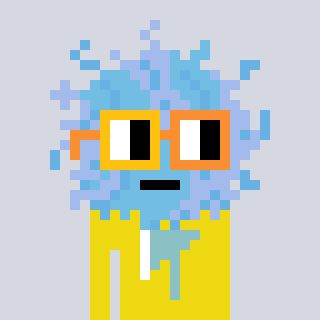
a pixel art character with square yellow and orange glasses, a lint-shaped head and a yellow-colored body on a cool background